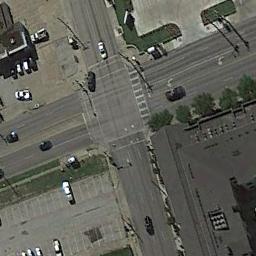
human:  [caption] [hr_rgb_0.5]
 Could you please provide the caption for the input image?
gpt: There are a few  cars at the intersection .

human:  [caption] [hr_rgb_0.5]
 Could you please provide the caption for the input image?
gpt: There are many moving and waiting vehicles on the road at the intersection, And many cars are parked in the open space beside the intersection .

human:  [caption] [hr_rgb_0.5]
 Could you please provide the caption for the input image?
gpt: There are few cars in four directions at the intersection .

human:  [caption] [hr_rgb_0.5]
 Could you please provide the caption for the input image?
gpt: An intersection with normal traffic is between some buildings and clearings .

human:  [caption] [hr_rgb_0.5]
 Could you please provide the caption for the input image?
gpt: There are some cars parked beside the intersection .